Interaction volume radius: 5 \u00c5
Interaction volume height: 10 \u00c5
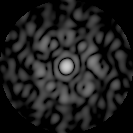
Disorder parameter: 0.8592